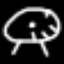
Label: clock